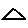
Label: triangle